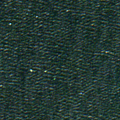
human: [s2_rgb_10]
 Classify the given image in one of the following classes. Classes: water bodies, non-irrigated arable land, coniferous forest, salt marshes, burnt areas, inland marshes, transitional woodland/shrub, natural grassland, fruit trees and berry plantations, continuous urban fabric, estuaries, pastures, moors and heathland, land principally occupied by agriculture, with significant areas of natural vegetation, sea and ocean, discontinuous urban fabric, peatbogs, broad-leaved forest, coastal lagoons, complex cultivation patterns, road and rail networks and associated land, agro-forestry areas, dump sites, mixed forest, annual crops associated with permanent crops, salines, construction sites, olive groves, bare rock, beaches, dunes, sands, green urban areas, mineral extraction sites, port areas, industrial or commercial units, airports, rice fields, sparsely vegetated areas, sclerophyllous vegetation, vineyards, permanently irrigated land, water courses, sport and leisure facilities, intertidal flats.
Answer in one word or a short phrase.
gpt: sea and ocean